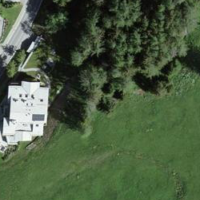
EUNIS habitat code: 53
Species observed at this site:
Sambucus racemosa